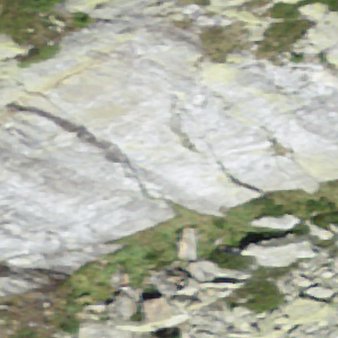
Label: bouldering_area